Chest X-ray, PA view. Patient: 10 years old, sex F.
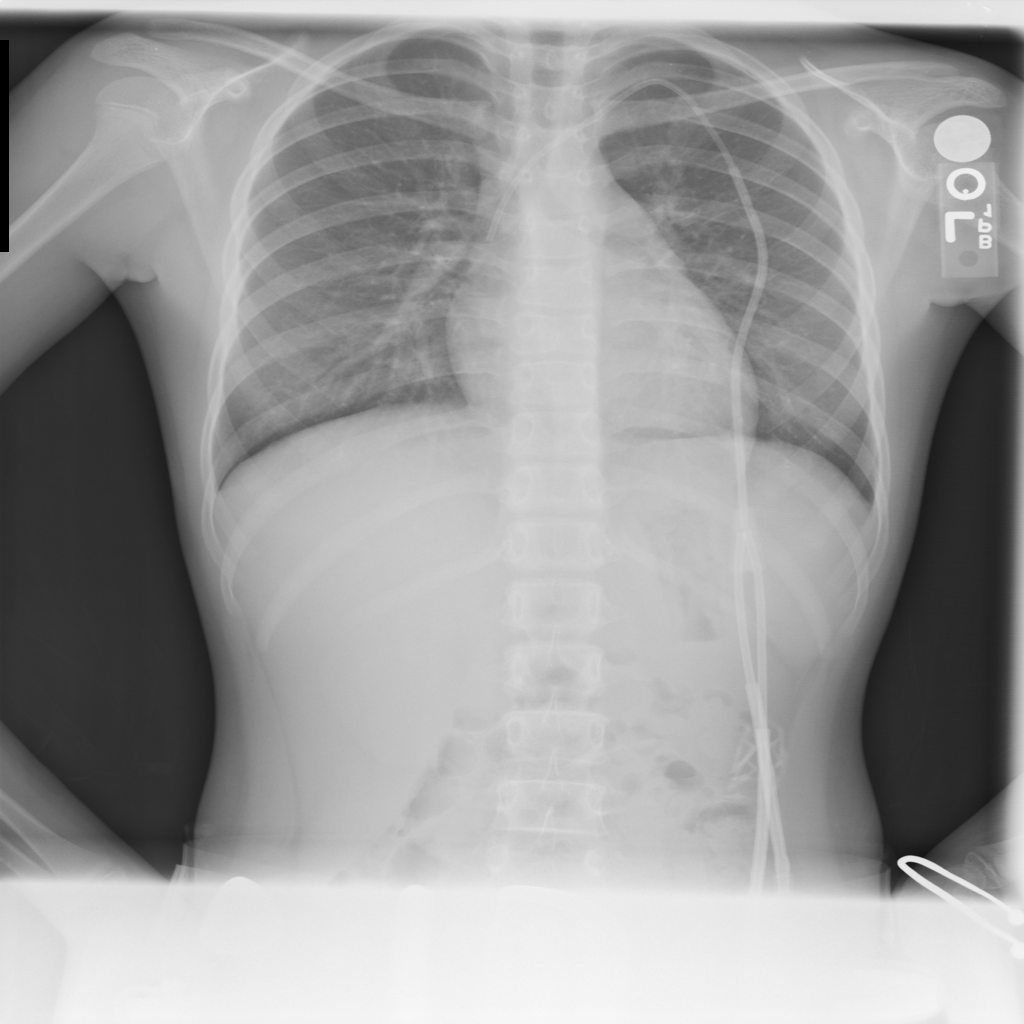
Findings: No Finding